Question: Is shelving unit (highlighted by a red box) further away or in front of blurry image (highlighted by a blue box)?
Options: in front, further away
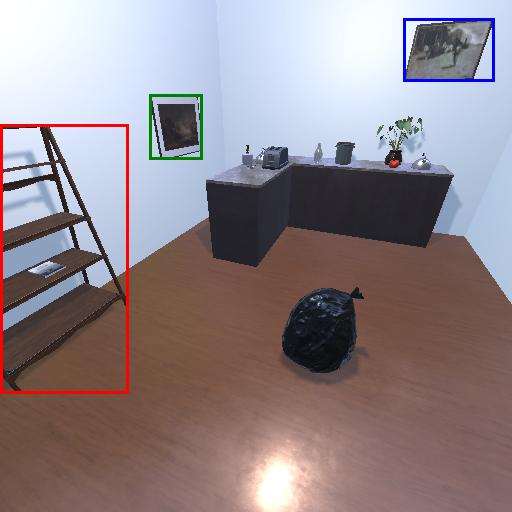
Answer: in front